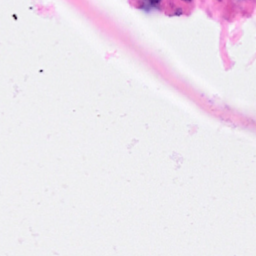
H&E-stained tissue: Breast